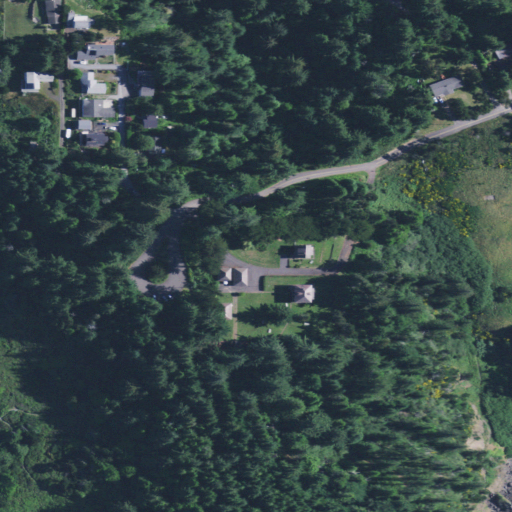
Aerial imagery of cape in Oregon named The Heads containing evergreen forest, low intensity development, mixed forest, open development, medium intensity development, woody wetlands, pasture, herbaceous wetlands, and shrub